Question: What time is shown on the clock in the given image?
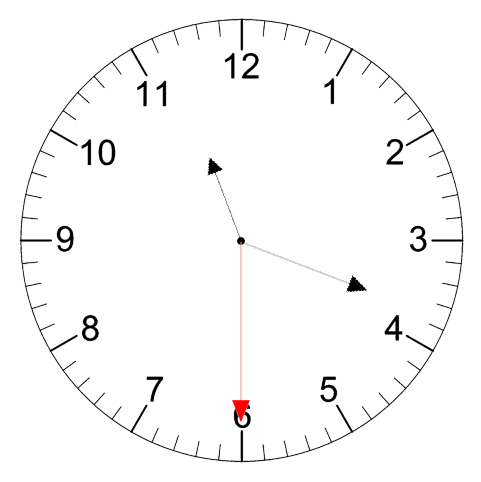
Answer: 11:18:30